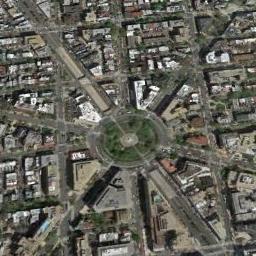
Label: roundabout